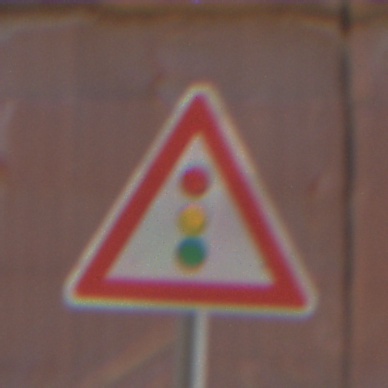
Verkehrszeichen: Lichtzeichenanlage
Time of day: MorningAfternoon
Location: Outdoor (Nature)
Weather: Clear
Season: Summer
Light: Natural